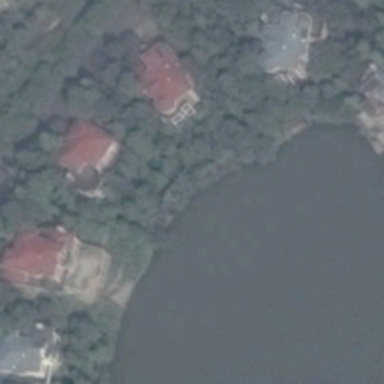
Surrounded by trees  some houses with red and blue roofs on the bank of the lake .